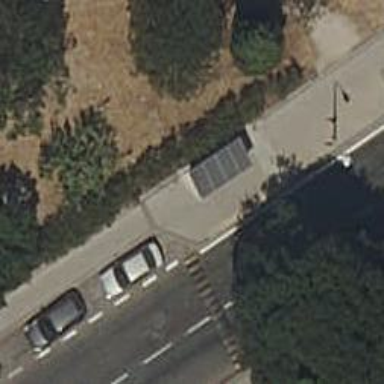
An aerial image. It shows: Bus stop with platform for public transport.